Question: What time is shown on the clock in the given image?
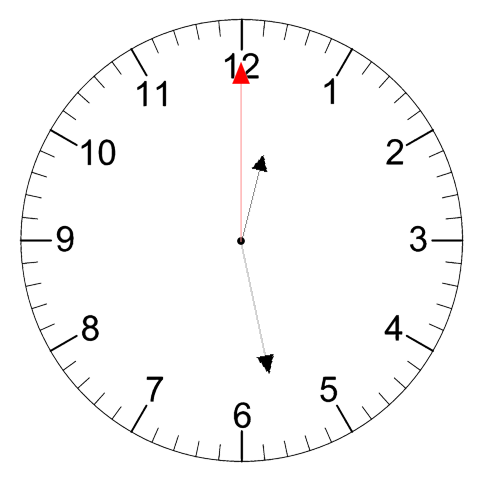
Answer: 12:28:00